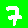
Digit: 7